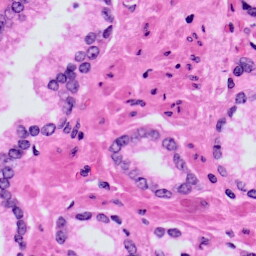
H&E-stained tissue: Prostate